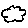
Label: cloud